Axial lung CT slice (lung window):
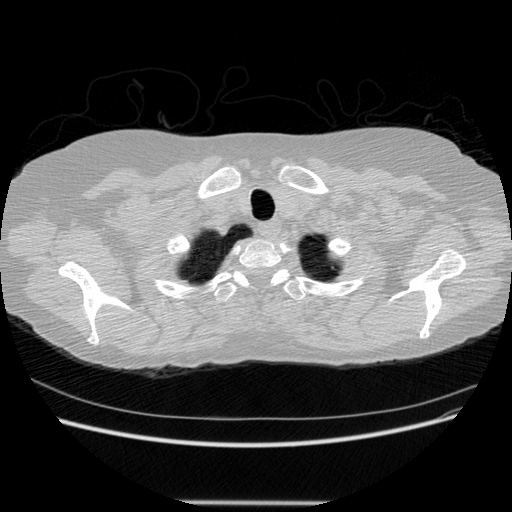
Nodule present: no